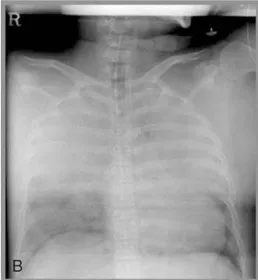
Changes in the chest radiograph findings. (B) Intraoperative chest radiograph. Opacification at the bilateral lung fields was notable, suggesting pulmonary edema.
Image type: radiology (x_ray)